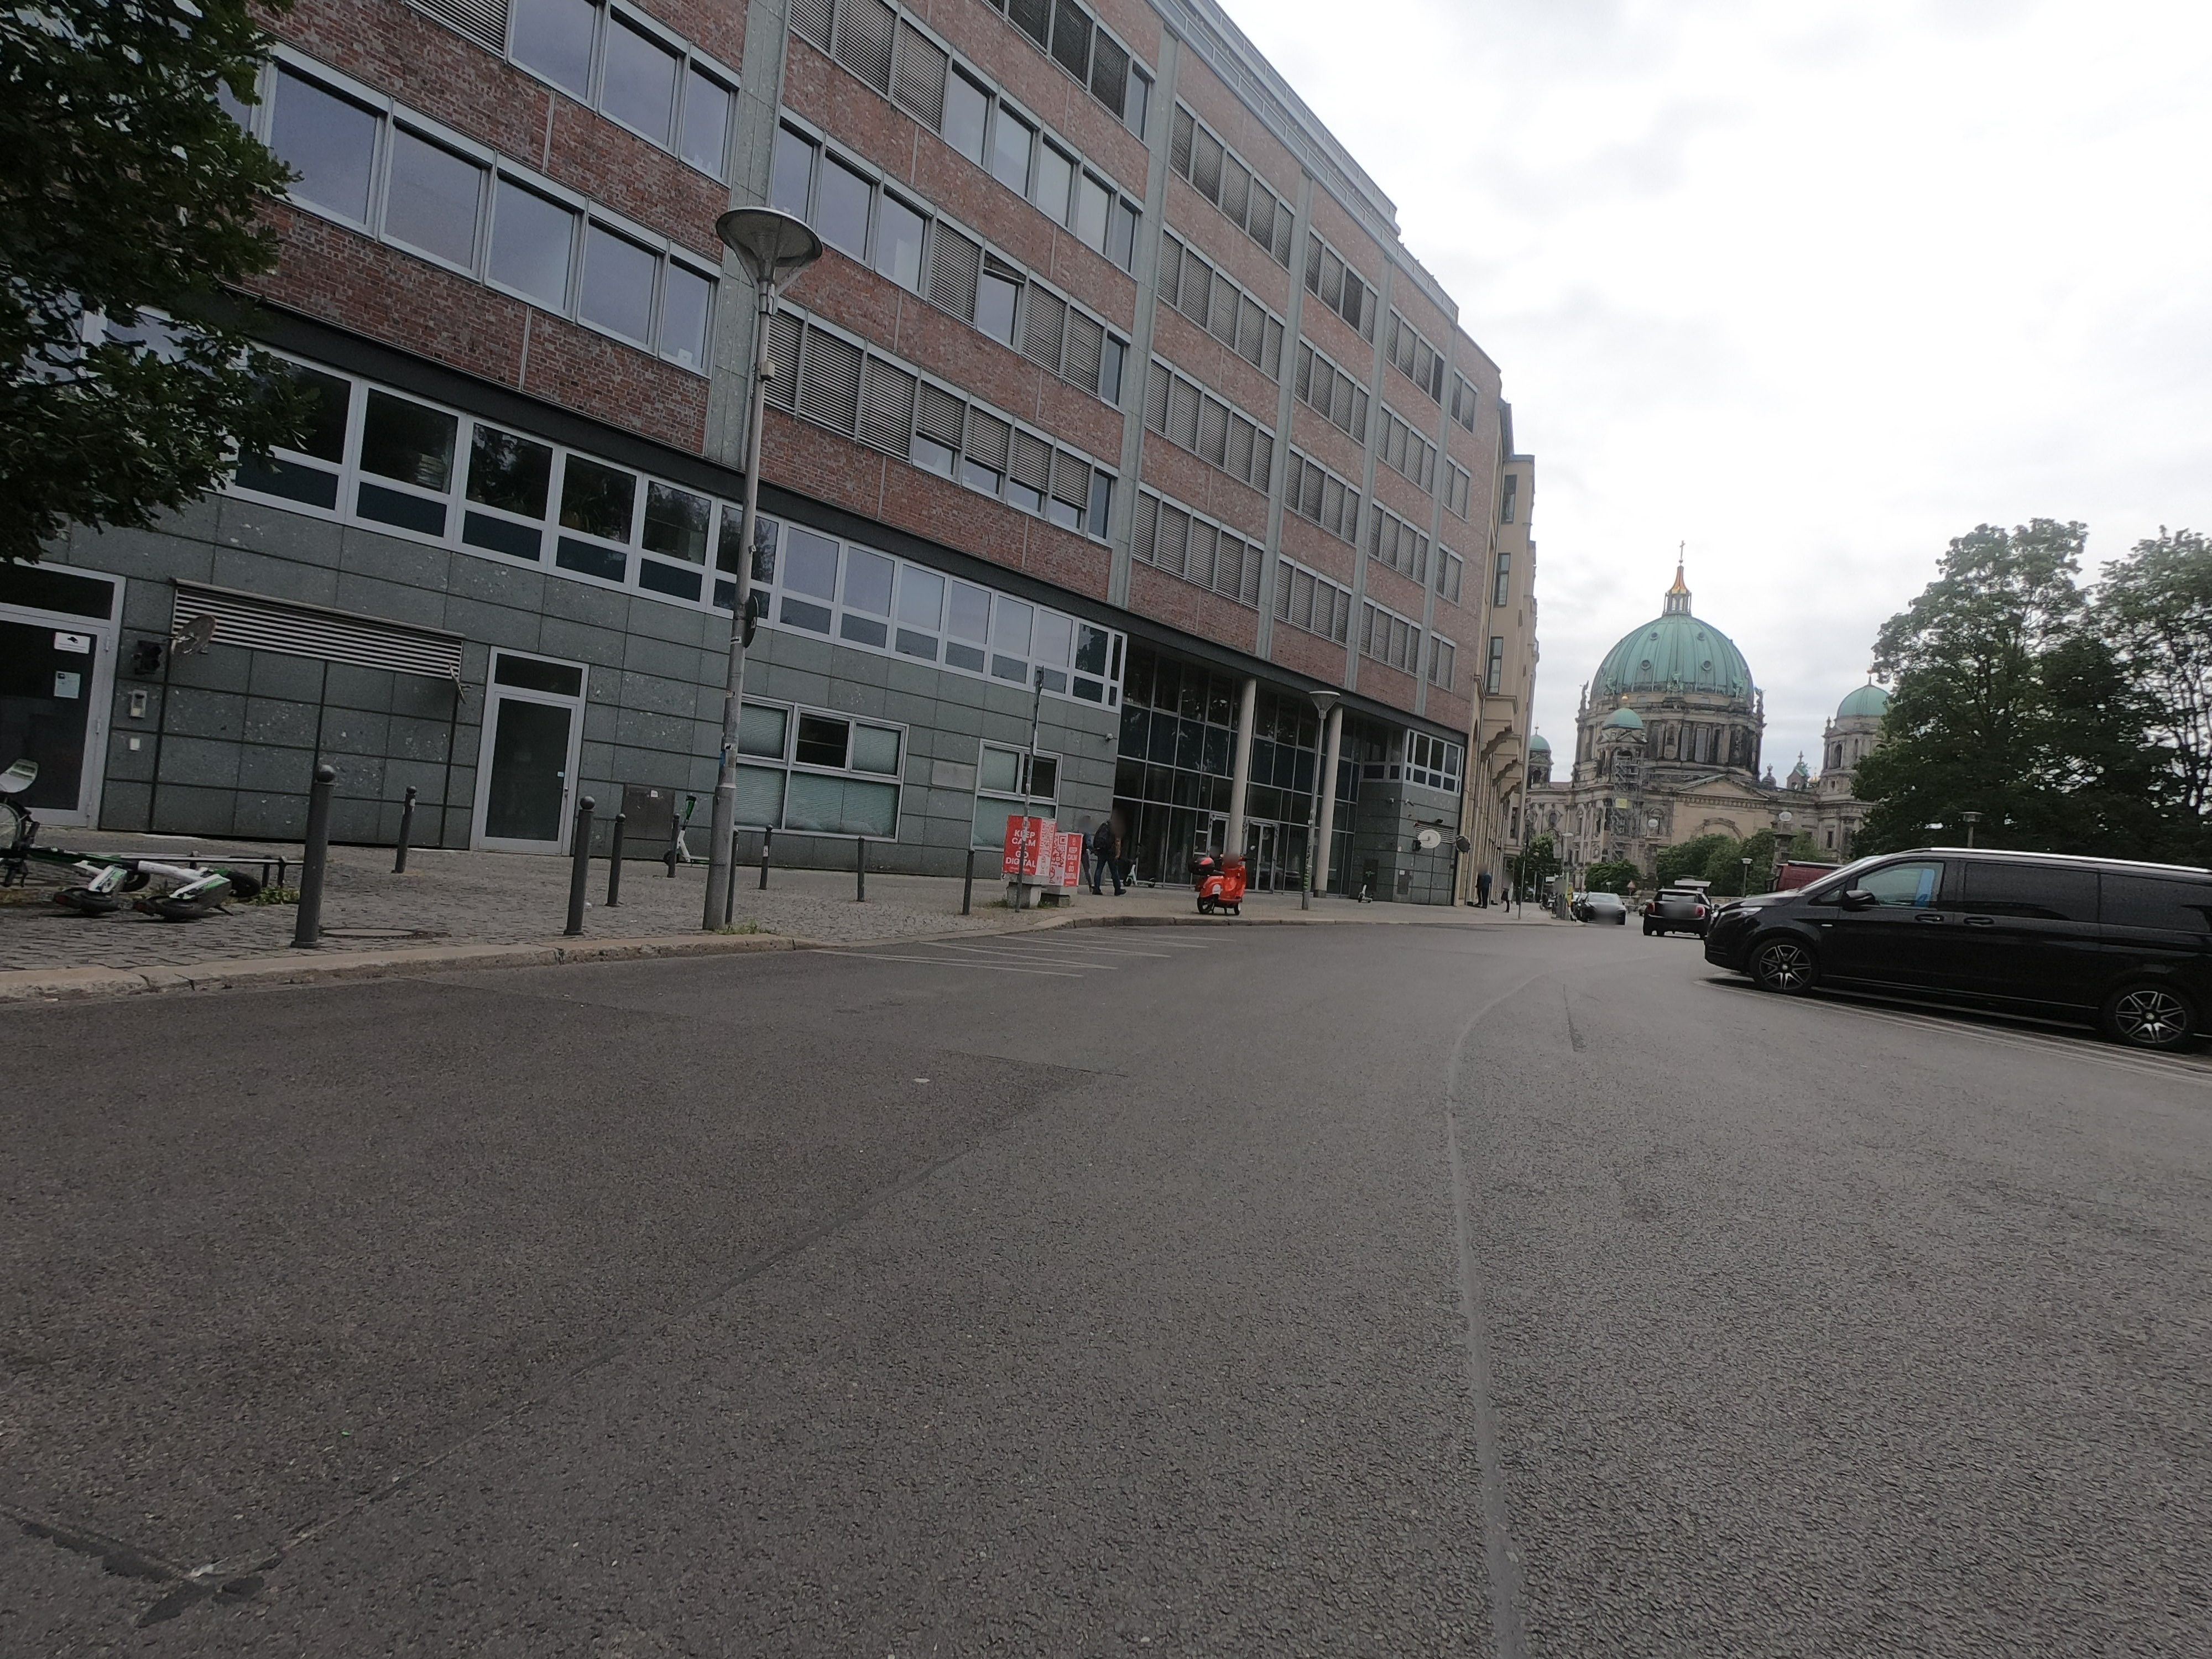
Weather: cloudy
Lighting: day
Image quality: good
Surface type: walking surface
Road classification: tertiary
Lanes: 1
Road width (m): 12.2
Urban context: urban centre
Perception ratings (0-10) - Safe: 4.27, Lively: 4.07, Beautiful: 6.9, Boring: 2.24, Depressing: 1.76, Wealthy: 8.79